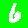
Digit: 6